This time-domain trace was recorded on a rotor test rig. Based on the visible evidence, which rotor condition applies: normal, misalignment, unbalance, looseness?
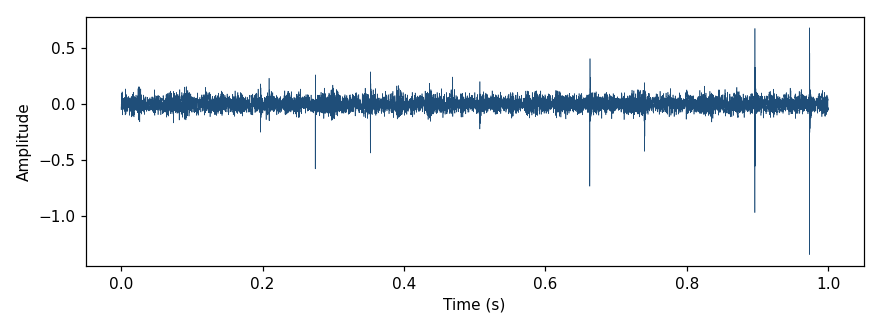
Answer: normal